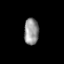
Tissue: lung
Cell type: Others
Senescence score: 0.1939
Nuclear area (px): 380
Mean DAPI intensity: 148.176